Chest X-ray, PA view. Patient: 32 years old, sex M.
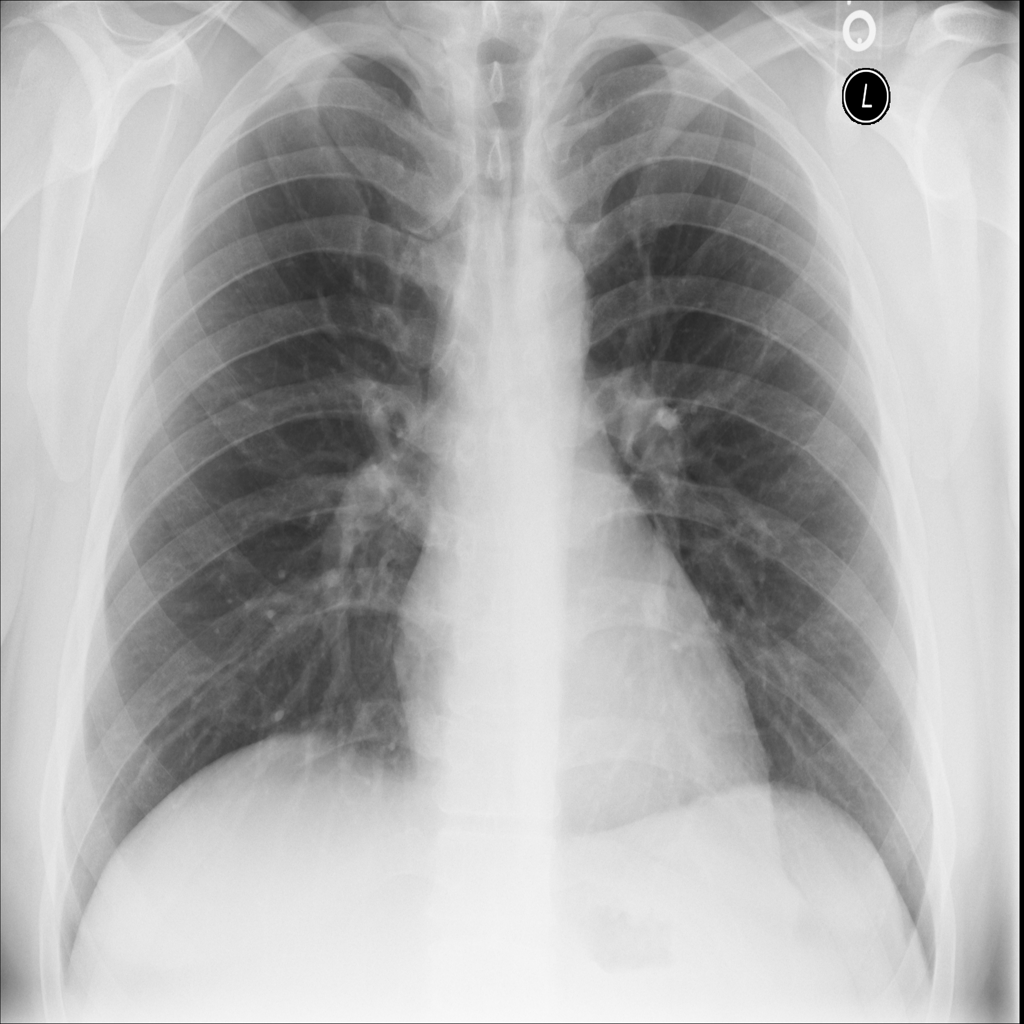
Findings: No Finding